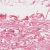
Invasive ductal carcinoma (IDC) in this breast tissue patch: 0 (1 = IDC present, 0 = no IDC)